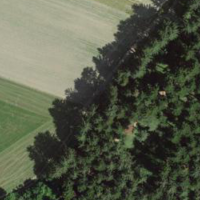
EUNIS habitat code: 44
Species observed at this site:
Corylus avellana
Mercurialis perennis